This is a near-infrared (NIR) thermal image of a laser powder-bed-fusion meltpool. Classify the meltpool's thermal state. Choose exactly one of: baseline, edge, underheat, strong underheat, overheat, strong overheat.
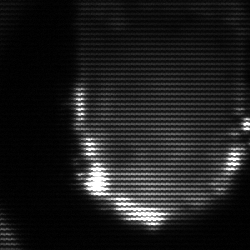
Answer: baseline